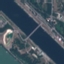
Land use / land cover class: River